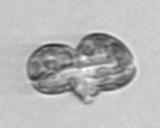
Label: Karenia